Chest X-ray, AP view. Patient: 38 years old, sex M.
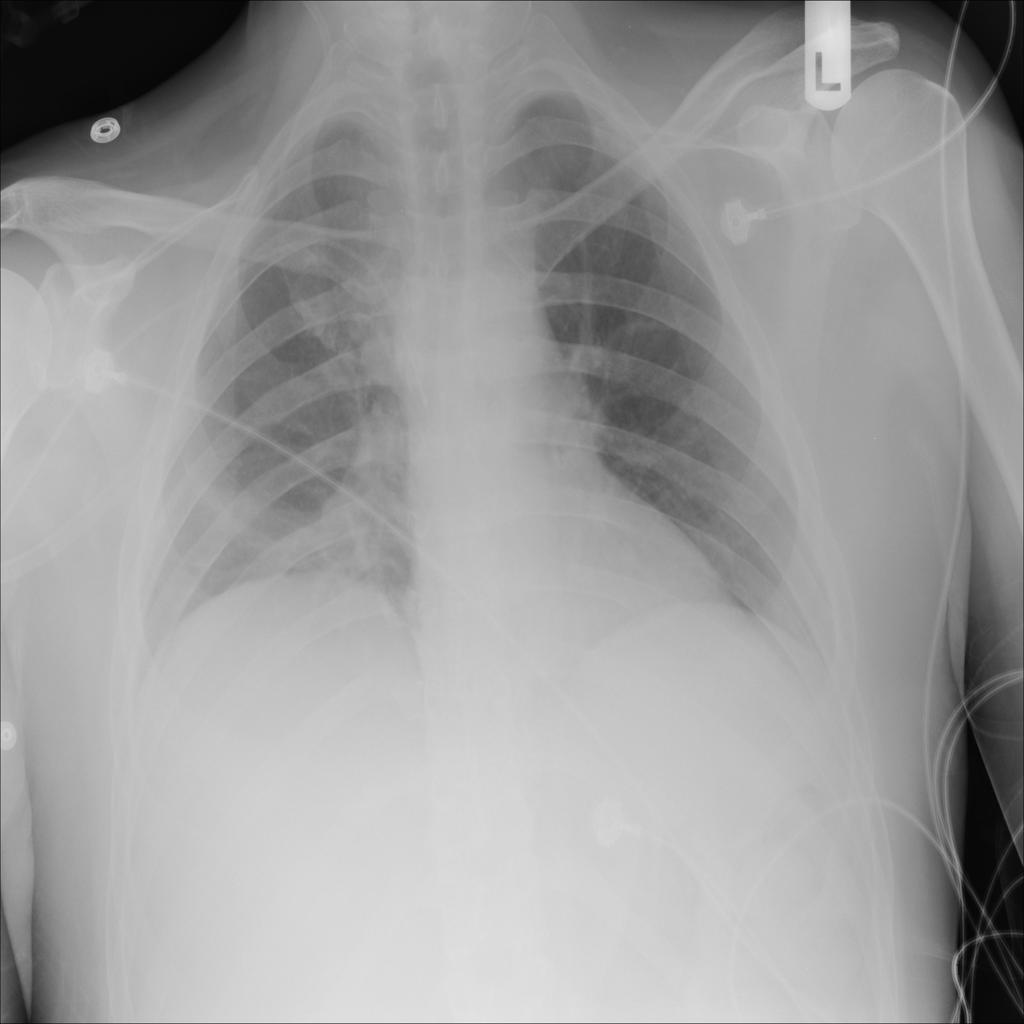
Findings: Atelectasis, Infiltration